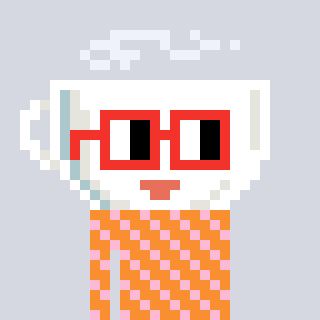
a pixel art character with square red glasses, a mug-shaped head and a orange-colored body on a cool background